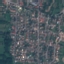
Land use / land cover: Residential